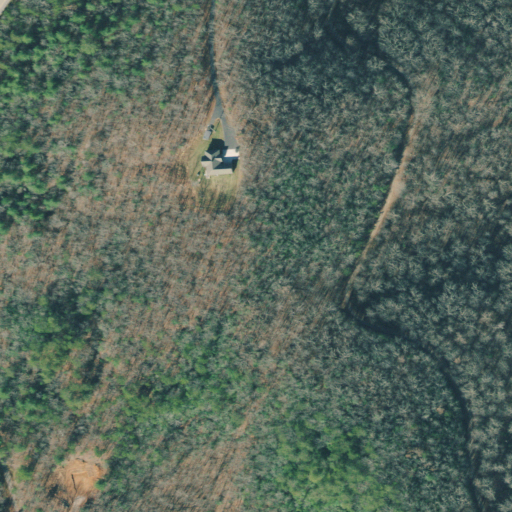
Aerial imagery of mountain in Georgia named Piney Top containing deciduous forest, mixed forest, open development, and evergreen forest